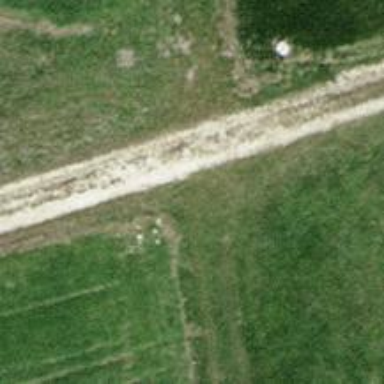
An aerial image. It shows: Track with grade 4 tracktype.